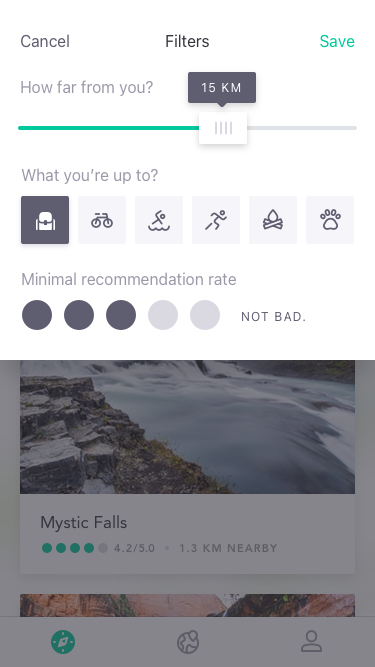
Text in this UI design:
What you’re up to?
Minimal recommendation rate
NOT BAD.
How far from you?
15 KM
Filters
Save
Cancel